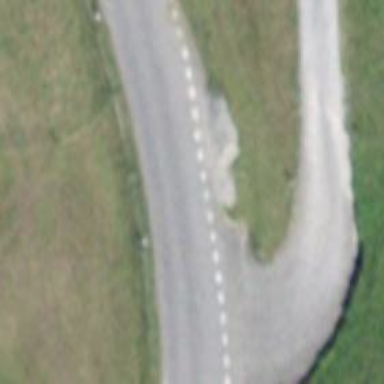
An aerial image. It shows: Unclassified road with asphalt surface.